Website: lowes
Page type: orders-overview
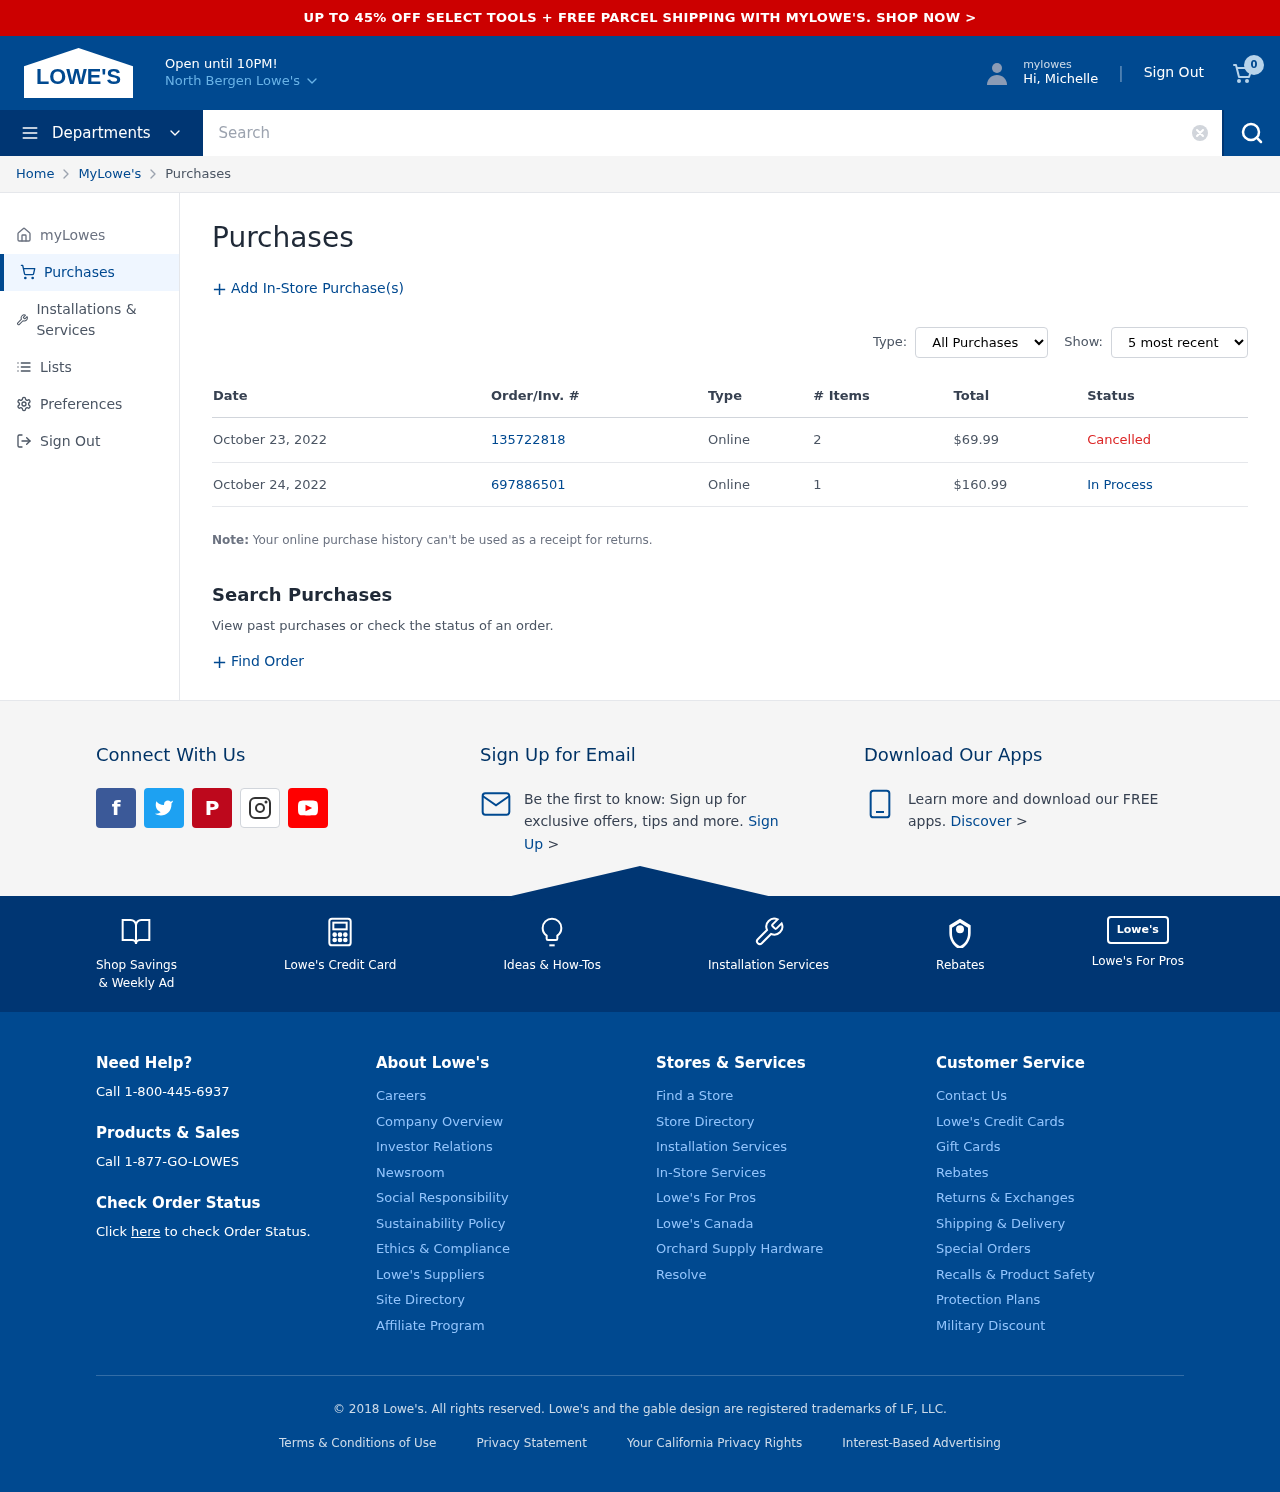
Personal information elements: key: PII_FIRSTNAME
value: Michelle
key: PII_CITY
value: North Bergen
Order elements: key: ORDER_NUM_ITEMS
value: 0
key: ORDER_DATE
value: October 23, 2022
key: ORDER_ID
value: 135722818
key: ORDER_NUM_ITEMS
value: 2
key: ORDER_TOTAL
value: $69.99
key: ORDER_DATE2
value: October 24, 2022
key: ORDER_ID2
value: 697886501
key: ORDER_NUM_ITEMS2
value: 1
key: ORDER_TOTAL2
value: $160.99
Search elements: key: HEADER_SEARCH
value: Search